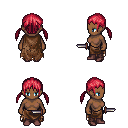
a pixel art fantasy rpg character, female body template, human, dark skin, brown tattered cape, robe skirt, ruby red twin-tailed hairstyle, maroon shoes, dagger, four views (front, back, left, right), 2x2 character sprite sheet, small pixel art, hard edges, no anti-aliasing